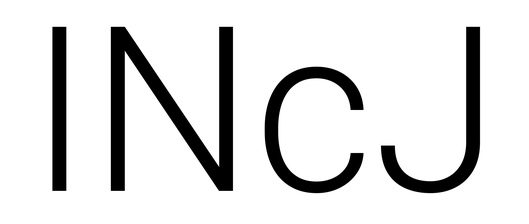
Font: Roboto_Light